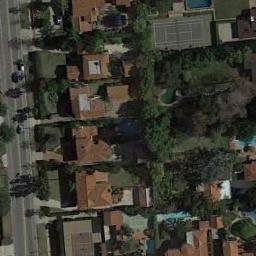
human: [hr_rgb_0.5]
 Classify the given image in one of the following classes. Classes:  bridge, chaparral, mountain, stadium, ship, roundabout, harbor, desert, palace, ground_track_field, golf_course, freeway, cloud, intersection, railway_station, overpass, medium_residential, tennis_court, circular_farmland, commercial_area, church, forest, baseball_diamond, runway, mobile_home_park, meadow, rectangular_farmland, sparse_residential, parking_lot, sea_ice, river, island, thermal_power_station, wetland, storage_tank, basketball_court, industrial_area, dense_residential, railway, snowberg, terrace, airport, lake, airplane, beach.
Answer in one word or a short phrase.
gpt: tennis_court